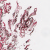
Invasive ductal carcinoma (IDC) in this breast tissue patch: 0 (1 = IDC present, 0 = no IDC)